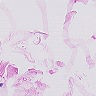
Metastatic tissue present: no